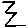
Label: zigzag